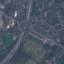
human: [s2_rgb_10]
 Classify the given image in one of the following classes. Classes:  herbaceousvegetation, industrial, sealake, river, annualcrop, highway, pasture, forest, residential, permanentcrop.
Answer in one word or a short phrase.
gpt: Highway